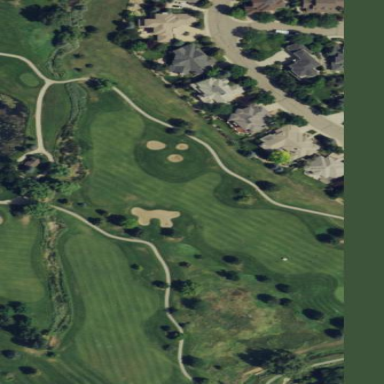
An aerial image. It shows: Golf fairway surrounded by grass.